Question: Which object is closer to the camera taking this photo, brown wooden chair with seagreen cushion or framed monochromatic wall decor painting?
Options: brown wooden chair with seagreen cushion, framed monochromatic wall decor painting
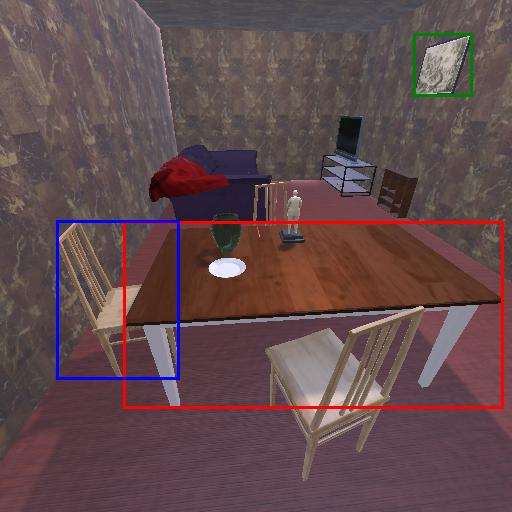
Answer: brown wooden chair with seagreen cushion